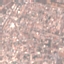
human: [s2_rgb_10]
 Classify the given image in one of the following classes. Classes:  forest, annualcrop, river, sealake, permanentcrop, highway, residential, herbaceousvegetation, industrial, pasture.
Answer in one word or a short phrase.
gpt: Residential